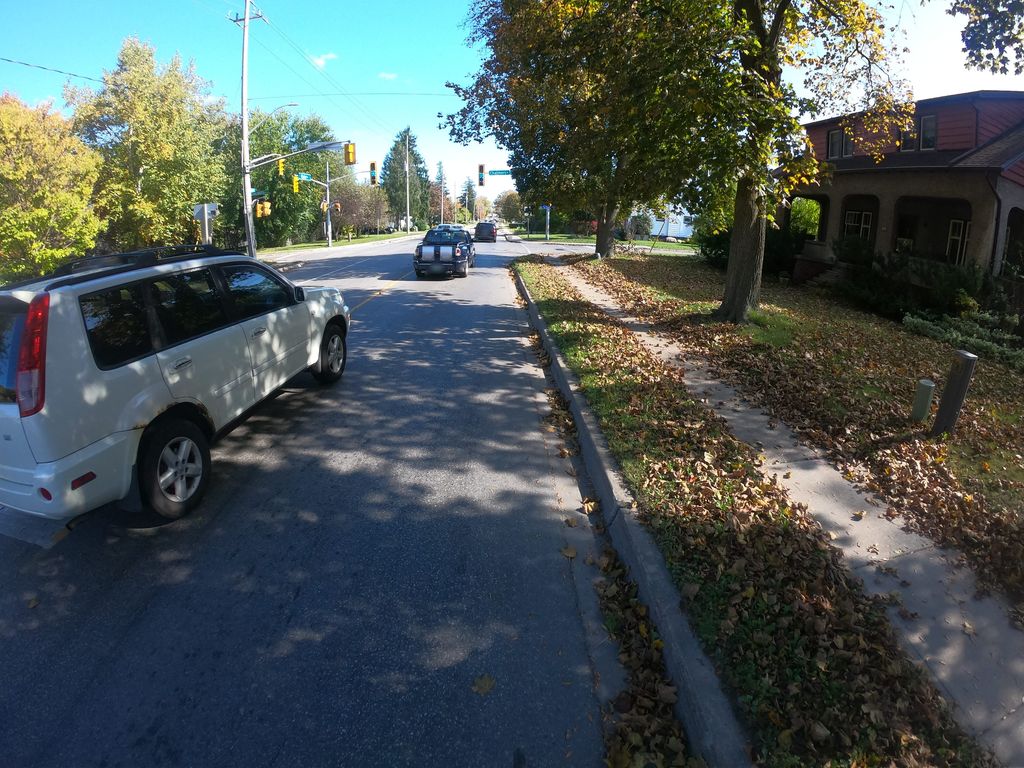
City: kitchener-waterloo